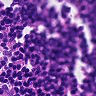
Metastatic tissue present: no